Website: home-depot
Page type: billing-address
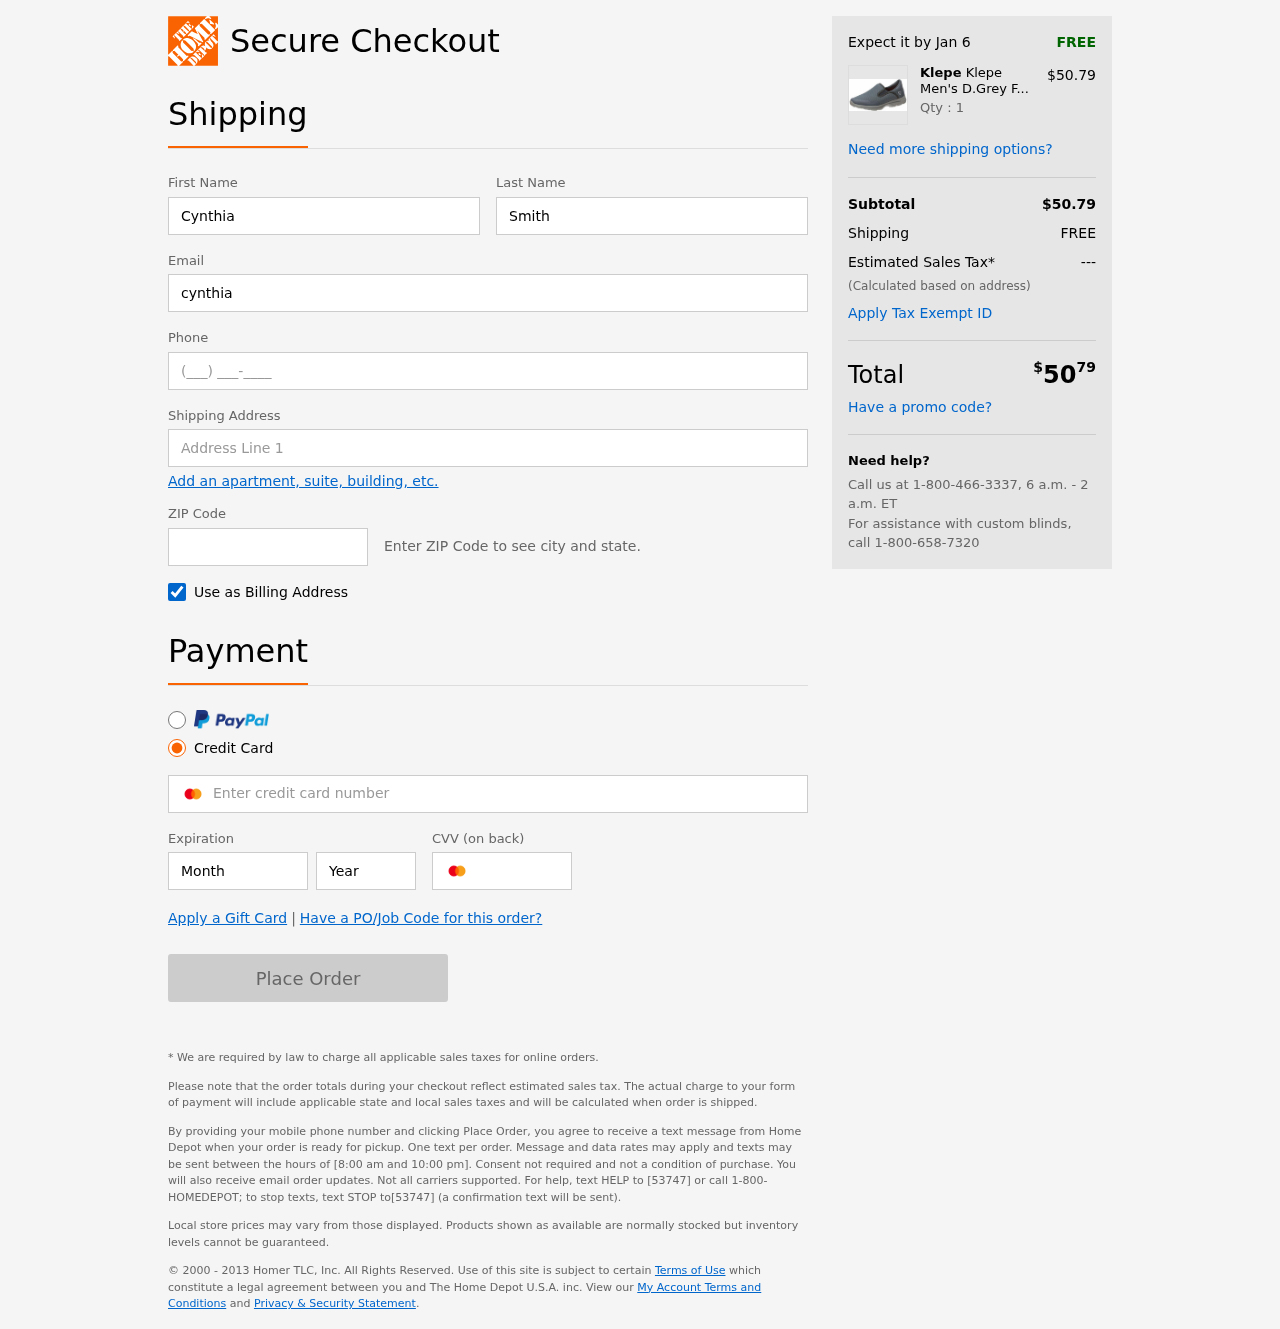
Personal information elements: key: PII_FIRSTNAME
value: Cynthia
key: PII_LASTNAME
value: Smith
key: PII_EMAIL
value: cynthiasmith@yahoo.com
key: PII_PHONE
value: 6679322177
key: PII_STREET
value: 92580 Salazar Port Suite 373
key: PII_POSTCODE
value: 81098
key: PII_CARD_NUMBER
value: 2286 3921 1878 1626
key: PII_CARD_EXPIRY_MONTH
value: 02
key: PII_CARD_CVV
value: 698
Product elements: key: PRODUCT1_BRAND
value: Klepe
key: PRODUCT1_NAME
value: Klepe Men's D.Grey Flyknit with Memory Foam Running Shoes-10 UK (44 EU) (11 US) (CS1-044/GRY)
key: PRODUCT1_PRICE
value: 50.79
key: PRODUCT1_QUANTITY
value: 1
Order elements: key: ORDER_DELIVERY_DATE
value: Jan 6
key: ORDER_SUBTOTAL
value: $50.79
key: ORDER_SHIPPING_COST
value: FREE
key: ORDER_TAX
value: ---
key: ORDER_TOTAL2
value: $5079